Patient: sex F, age 56
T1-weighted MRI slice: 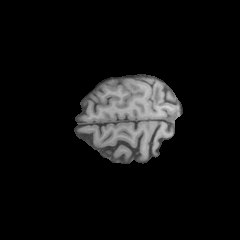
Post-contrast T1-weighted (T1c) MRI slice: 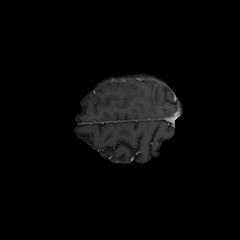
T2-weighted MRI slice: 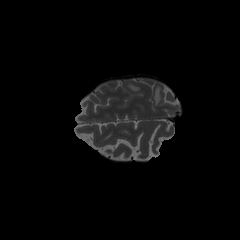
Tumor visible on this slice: yes
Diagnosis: Glioblastoma, IDH-wildtype
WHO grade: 4